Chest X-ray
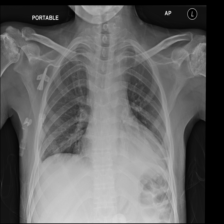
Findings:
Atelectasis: negative
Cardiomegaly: negative
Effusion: negative
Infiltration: negative
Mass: negative
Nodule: negative
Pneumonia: negative
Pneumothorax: negative
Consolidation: positive
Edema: negative
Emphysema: negative
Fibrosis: negative
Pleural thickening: negative
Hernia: negative